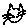
Label: cat